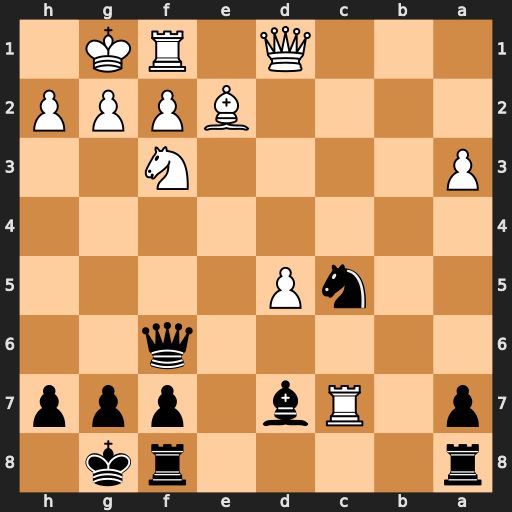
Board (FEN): r4rk1/p1Rb1ppp/5q2/2nP4/8/P4N2/4BPPP/3Q1RK1
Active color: b
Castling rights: -
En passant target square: -
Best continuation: Qd6 Rxc5 Qxc5